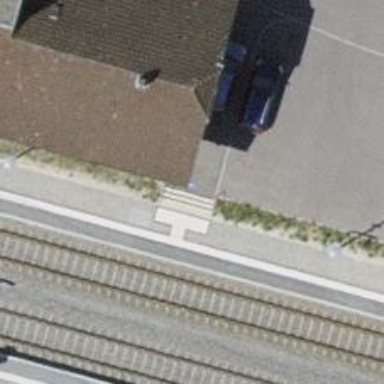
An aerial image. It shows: Road with steps.